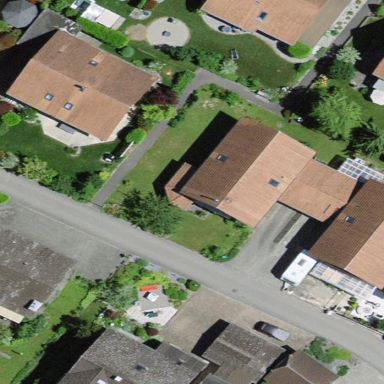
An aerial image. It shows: Residential building.